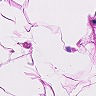
Metastatic tissue present: no